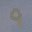
Label: 9